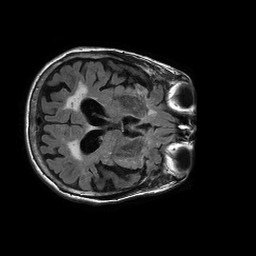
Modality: FLAIR
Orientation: axial
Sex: female
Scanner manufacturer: philips
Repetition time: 11 s
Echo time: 0.125 s